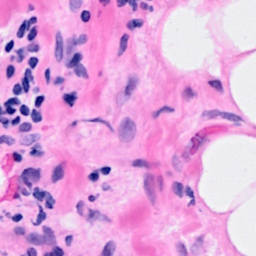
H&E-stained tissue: Breast